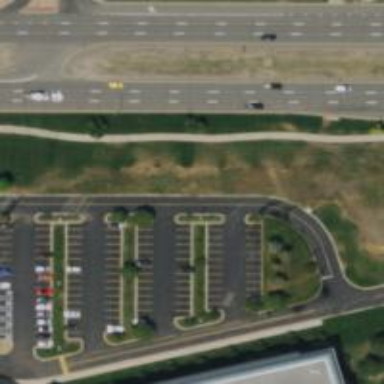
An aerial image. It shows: Parking space is available.